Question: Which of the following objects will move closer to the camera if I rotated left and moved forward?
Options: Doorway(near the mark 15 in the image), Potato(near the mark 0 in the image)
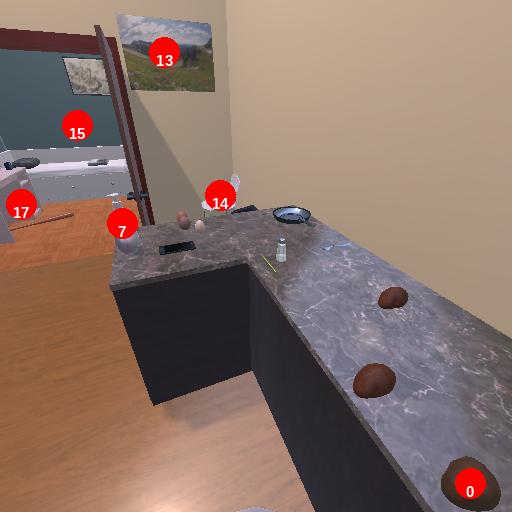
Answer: Doorway(near the mark 15 in the image)